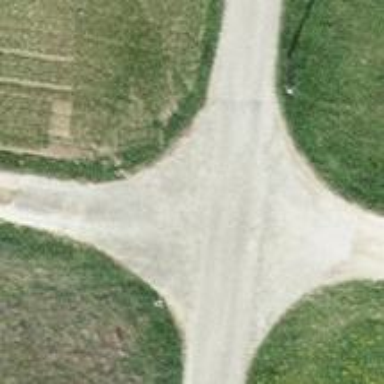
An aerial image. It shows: Gravel track with grade2 quality.